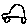
Label: car